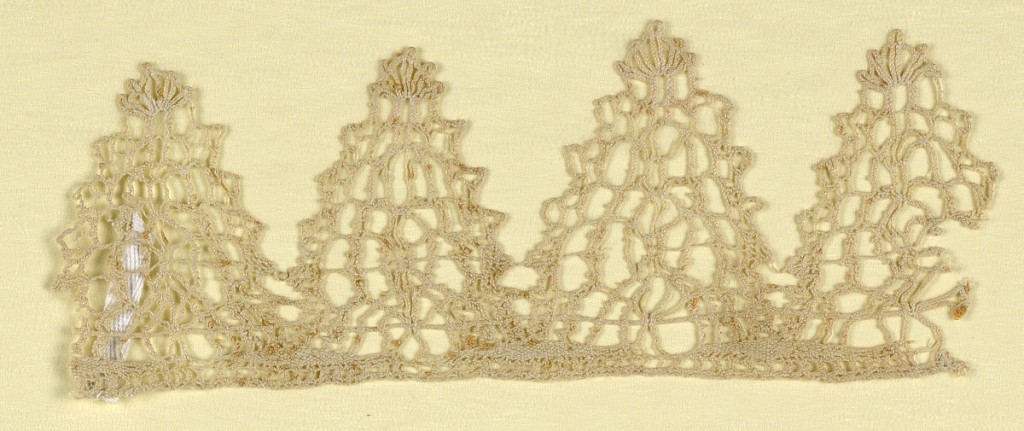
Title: Fragment
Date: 17th century
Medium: linen Technique: bobbin lace, continuous braid-like
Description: Border fragment of four pendants in triangular shape.